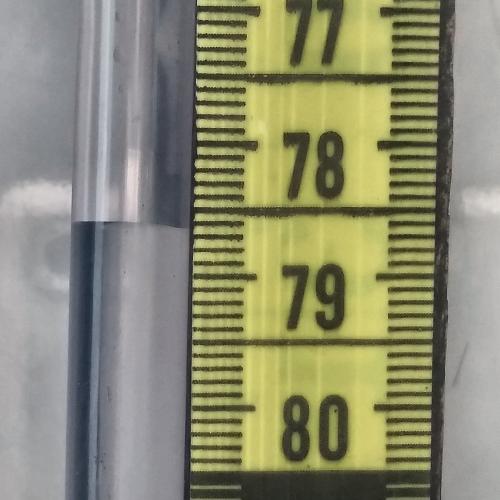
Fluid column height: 78.6 cm